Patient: sex F, age 37
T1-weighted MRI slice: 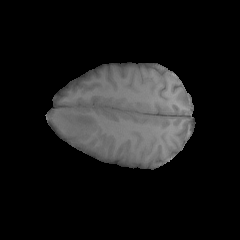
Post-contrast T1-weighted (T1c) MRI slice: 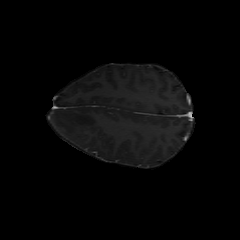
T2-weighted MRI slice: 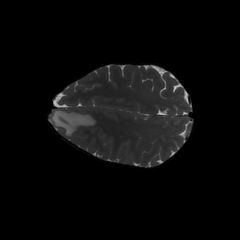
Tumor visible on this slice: yes
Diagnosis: Glioblastoma, IDH-wildtype
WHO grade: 4